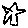
Label: star